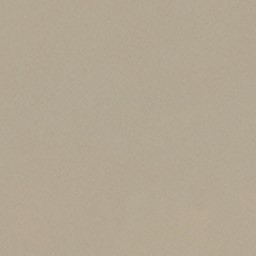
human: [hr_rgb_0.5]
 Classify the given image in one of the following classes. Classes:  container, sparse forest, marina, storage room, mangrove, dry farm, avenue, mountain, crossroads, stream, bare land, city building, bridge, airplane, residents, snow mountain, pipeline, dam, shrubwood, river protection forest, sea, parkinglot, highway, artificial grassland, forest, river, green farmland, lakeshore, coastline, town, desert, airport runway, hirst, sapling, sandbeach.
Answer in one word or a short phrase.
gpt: desert